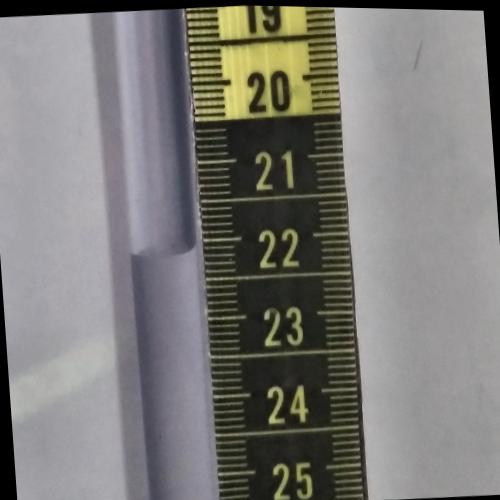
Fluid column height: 22.1 cm